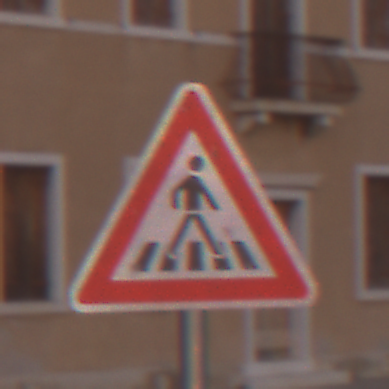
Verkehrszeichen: FussgaengerueberwegLinks
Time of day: SunriseSunset
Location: Outdoor (Urban)
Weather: Clear
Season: NotSpecified
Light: Natural